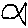
Label: fish